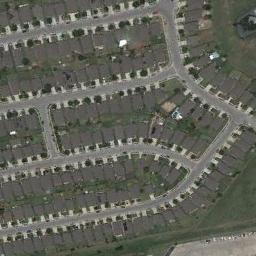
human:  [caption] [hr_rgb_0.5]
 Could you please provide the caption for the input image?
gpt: The mobile home park is on the grass next to the road .

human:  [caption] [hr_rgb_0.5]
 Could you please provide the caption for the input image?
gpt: The dense mobile home park has lots of neatly arranged mobile homes and some roads go through the mobile home park .

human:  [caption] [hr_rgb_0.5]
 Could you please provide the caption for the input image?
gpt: There are many roads of different lengths in the mobile home park .

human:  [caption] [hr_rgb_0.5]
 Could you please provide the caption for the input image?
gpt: There are nine mobile homes here .

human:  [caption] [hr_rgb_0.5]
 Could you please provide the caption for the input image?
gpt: There are many brown buildings and some roads in the mobile home park .